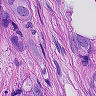
Metastatic tissue present: yes